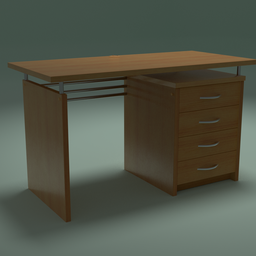
Label: furniture